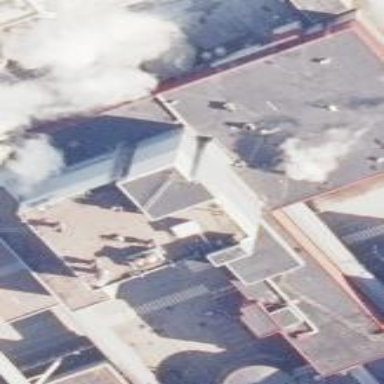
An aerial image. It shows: Building with tar paper roof.